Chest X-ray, AP view. Patient: 44 years old, sex M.
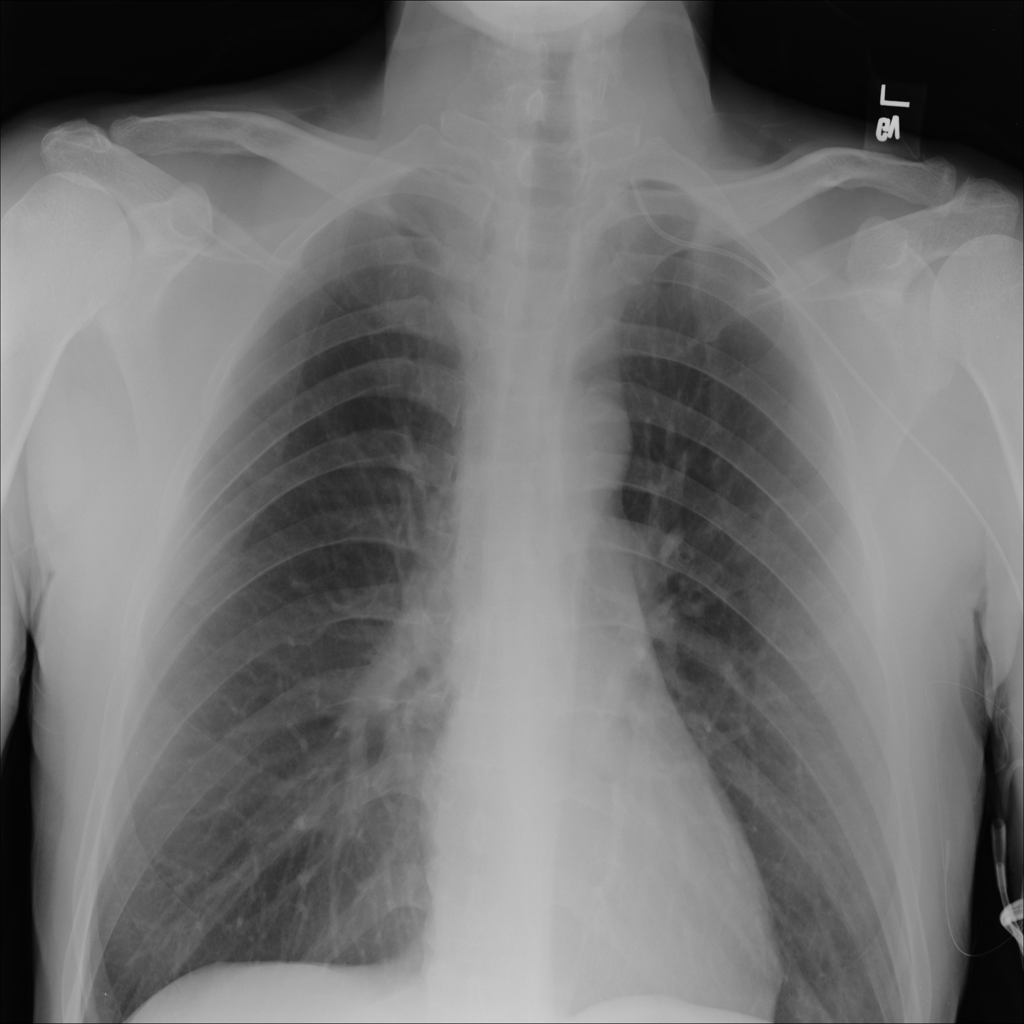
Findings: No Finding